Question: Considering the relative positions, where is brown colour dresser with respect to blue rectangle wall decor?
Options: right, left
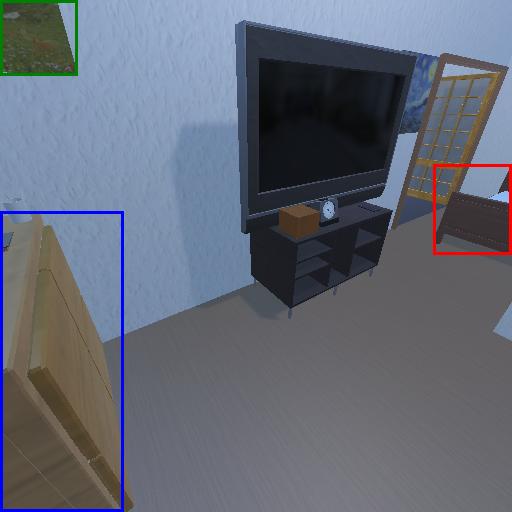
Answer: right